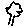
Label: tree